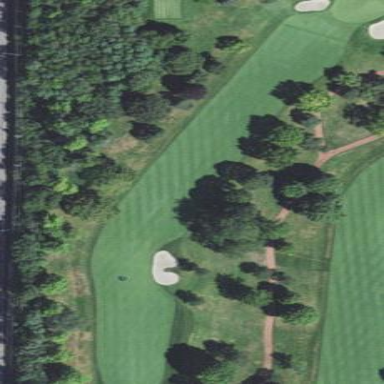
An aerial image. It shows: Well-maintained grassy area designated as golf fairway for the sport of golf. The grass is neatly mown.